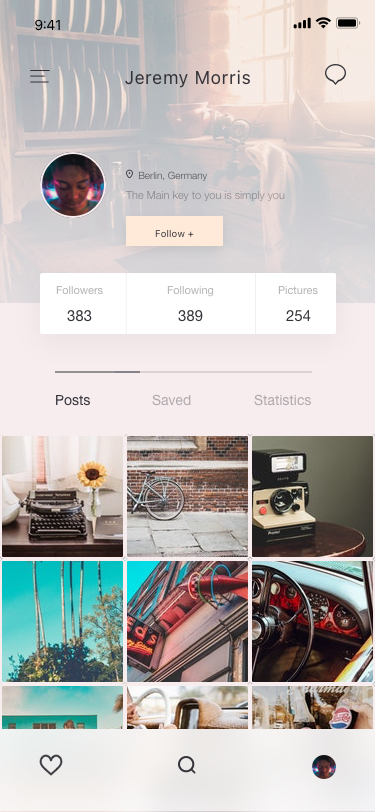
Text in this UI design:
The Main key to you is simply you
Berlin, Germany
Pictures
254
Following
389
Followers
383
Posts
Statistics
Saved